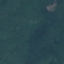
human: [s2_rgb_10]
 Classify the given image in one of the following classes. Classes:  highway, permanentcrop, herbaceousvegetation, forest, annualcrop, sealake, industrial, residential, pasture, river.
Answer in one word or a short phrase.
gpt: Forest